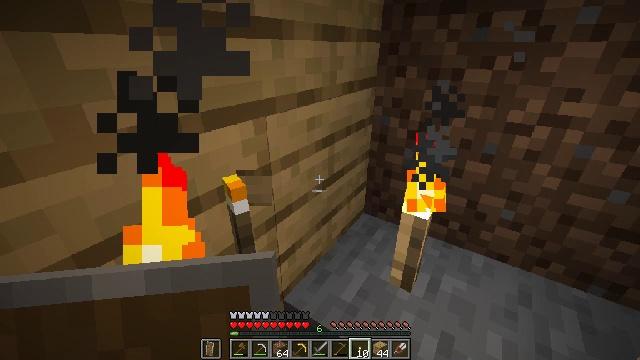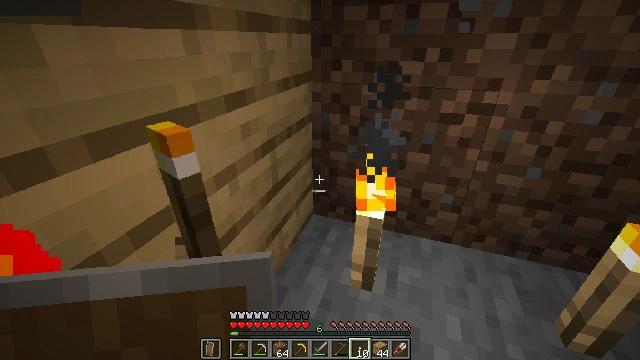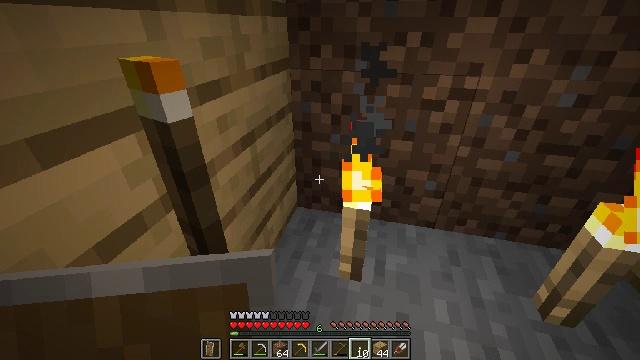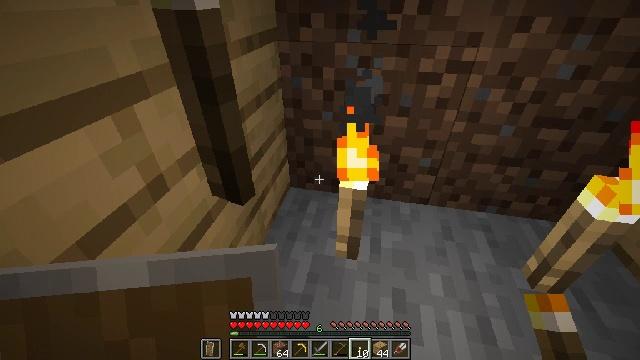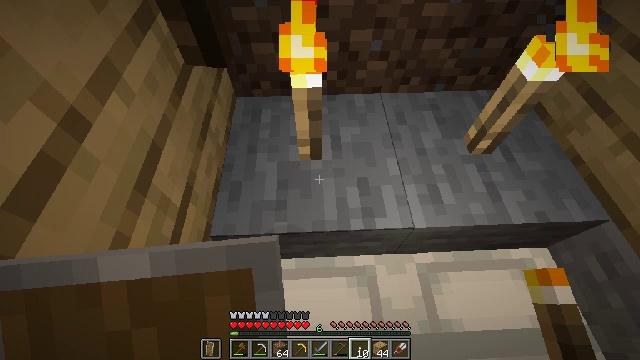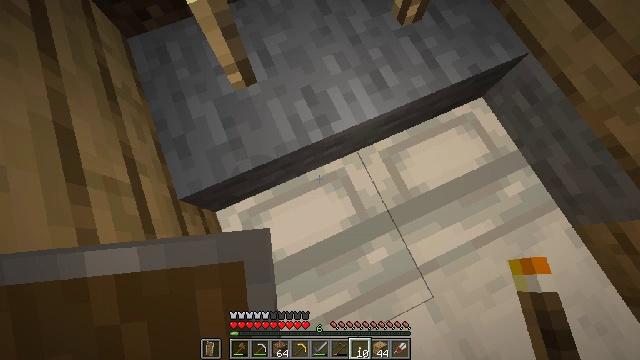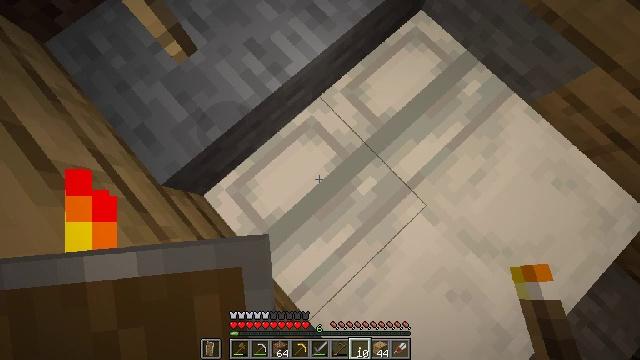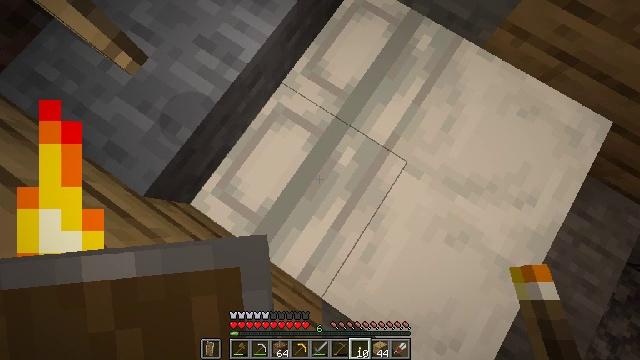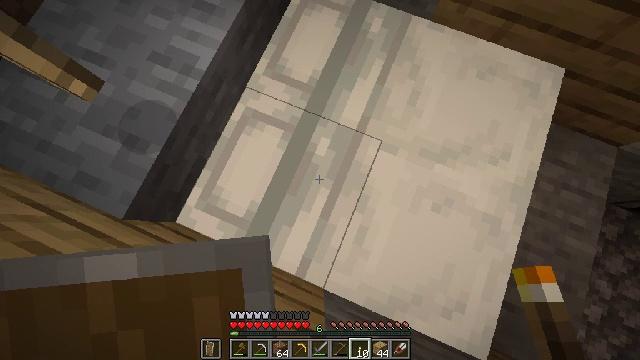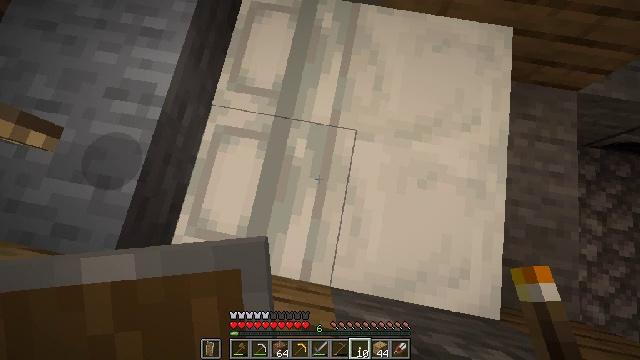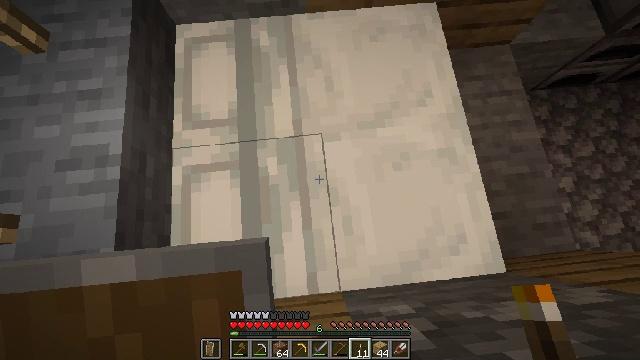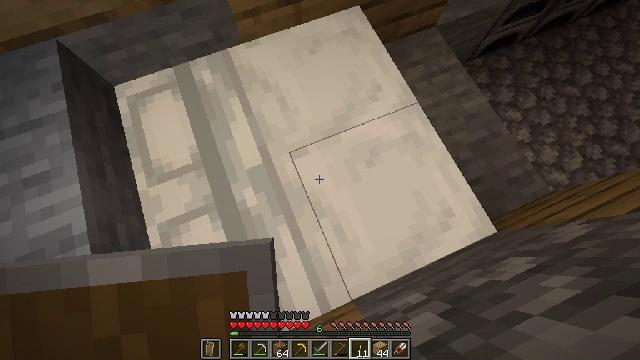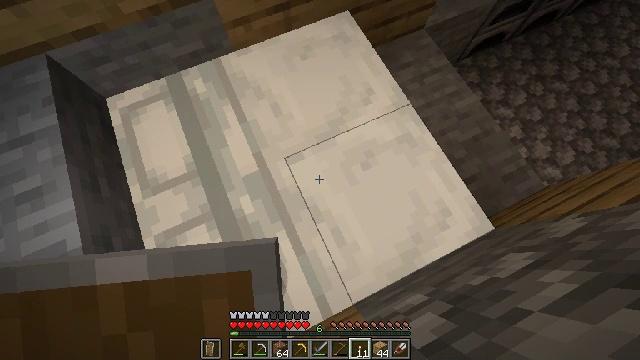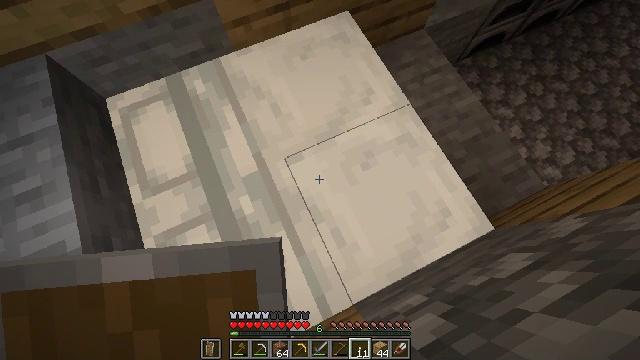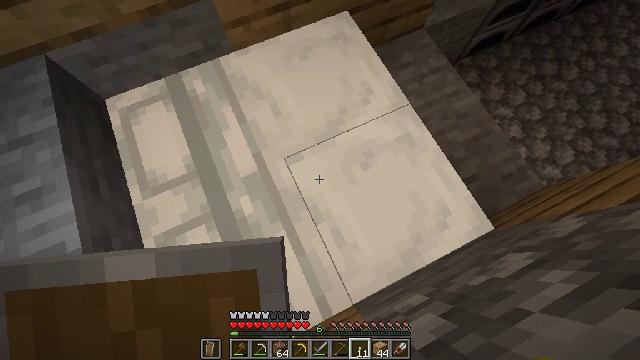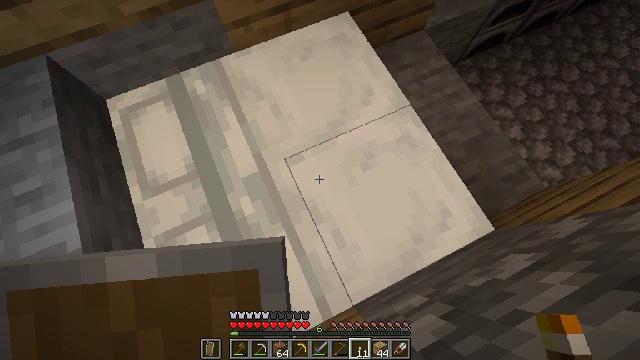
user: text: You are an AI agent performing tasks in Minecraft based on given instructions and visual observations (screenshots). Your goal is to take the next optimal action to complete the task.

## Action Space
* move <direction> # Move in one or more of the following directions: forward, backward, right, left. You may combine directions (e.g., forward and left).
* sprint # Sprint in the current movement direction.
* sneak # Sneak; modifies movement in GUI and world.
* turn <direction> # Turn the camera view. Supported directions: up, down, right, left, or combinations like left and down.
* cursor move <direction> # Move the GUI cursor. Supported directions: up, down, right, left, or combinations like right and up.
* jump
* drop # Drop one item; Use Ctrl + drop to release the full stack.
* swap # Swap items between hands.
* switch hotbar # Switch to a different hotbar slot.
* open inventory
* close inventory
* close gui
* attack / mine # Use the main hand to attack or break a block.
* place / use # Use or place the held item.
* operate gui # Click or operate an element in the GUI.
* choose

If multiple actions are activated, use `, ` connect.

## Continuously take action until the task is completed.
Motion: motion action
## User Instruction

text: Combine gold ingots and an apple to make a golden apple.
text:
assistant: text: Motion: turn right and down
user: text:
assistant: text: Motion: turn right and down
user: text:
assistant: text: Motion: turn right and down
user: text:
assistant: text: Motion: turn right and down
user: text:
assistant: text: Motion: move back, turn right and down
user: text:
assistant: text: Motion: move back, turn right and down
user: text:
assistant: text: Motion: move back, turn right
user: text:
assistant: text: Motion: turn right and up
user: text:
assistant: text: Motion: turn right
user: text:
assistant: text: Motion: turn right and up
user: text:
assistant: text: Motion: turn right and up
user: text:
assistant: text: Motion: turn right
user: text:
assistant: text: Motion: no_op
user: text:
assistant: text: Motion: use / place
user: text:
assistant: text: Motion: use / place
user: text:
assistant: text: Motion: no_op
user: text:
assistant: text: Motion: no_op
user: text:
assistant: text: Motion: turn up
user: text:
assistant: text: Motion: turn up
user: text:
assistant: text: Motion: turn up
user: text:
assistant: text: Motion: no_op
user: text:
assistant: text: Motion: no_op
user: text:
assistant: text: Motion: turn down
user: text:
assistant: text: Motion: turn down
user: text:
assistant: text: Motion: no_op
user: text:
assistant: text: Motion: no_op
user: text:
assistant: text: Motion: no_op
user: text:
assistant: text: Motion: no_op
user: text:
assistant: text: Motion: no_op
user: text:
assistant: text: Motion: no_op